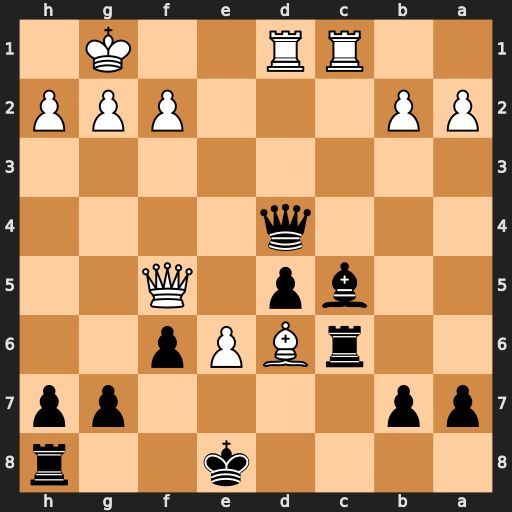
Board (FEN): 4k2r/pp4pp/2rBPp2/2bp1Q2/3q4/8/PP3PPP/2RR2K1
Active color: b
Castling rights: k
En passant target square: -
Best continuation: Bxd6 Qh5+ g6